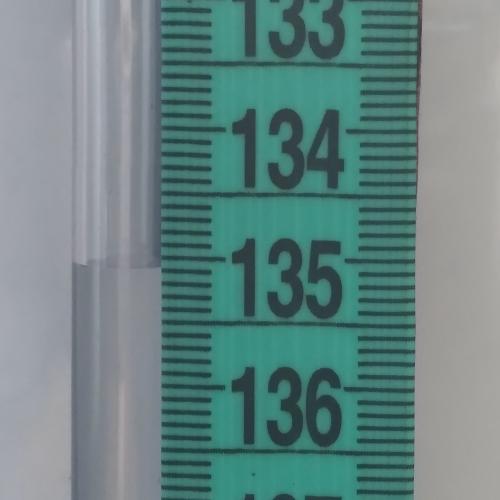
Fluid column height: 135.1 cm